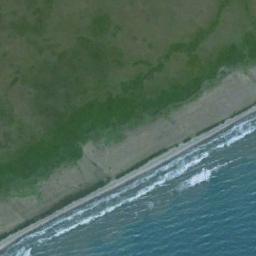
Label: beach